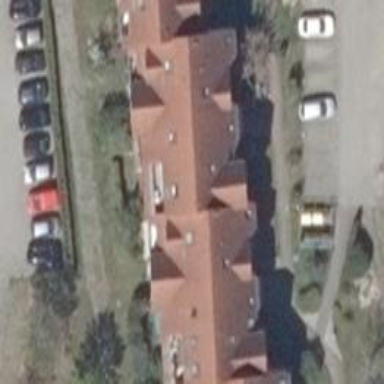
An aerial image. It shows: Gabled roof apartments building.